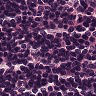
Metastatic tissue present: no